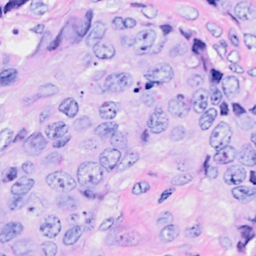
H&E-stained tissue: Breast